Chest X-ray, PA view. Patient: 61 years old, sex F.
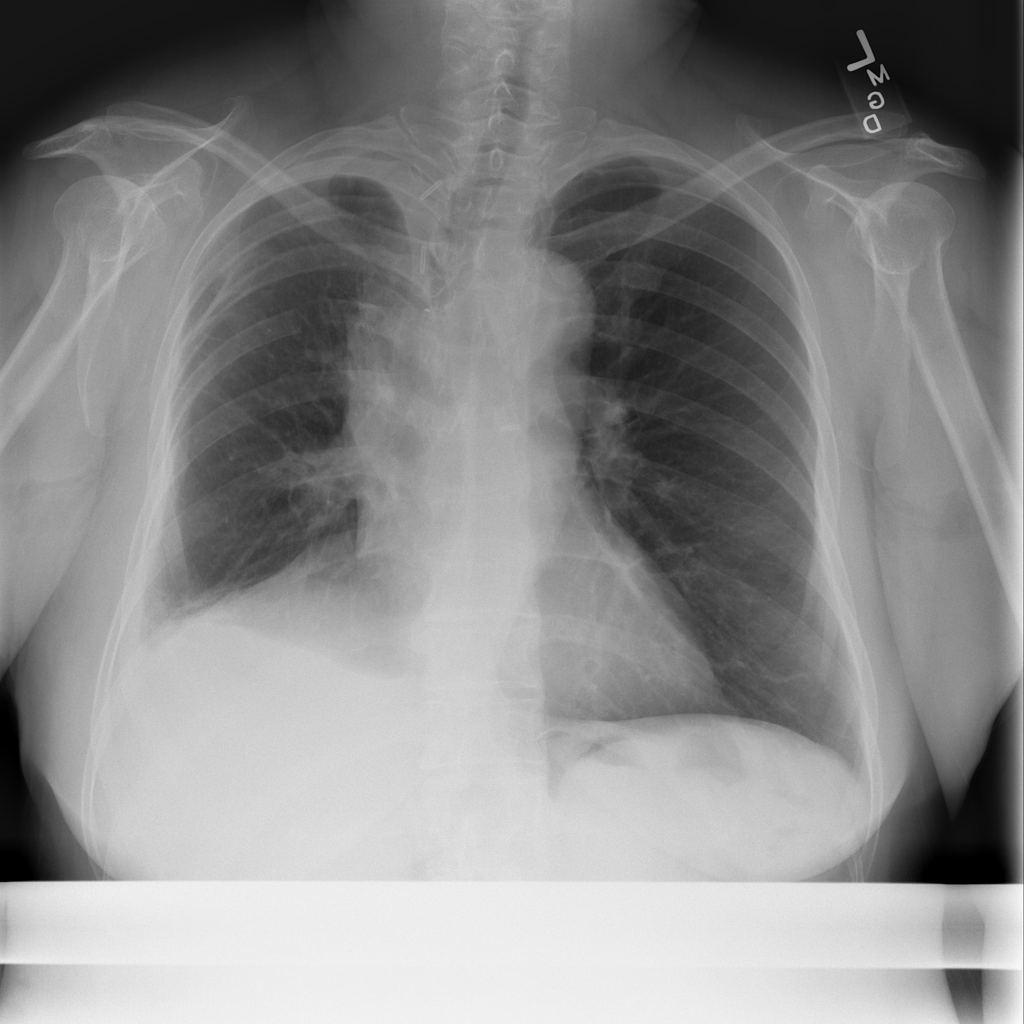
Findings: Atelectasis, Consolidation, Mass, Pleural_Thickening